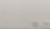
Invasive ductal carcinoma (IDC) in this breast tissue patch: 0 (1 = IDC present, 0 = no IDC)